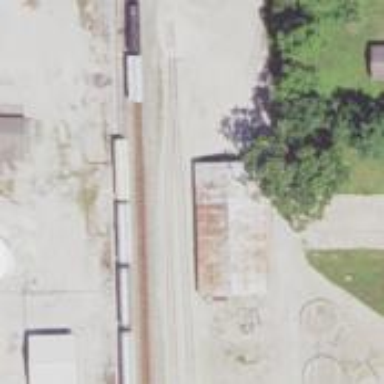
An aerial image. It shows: Railway siding with rails.